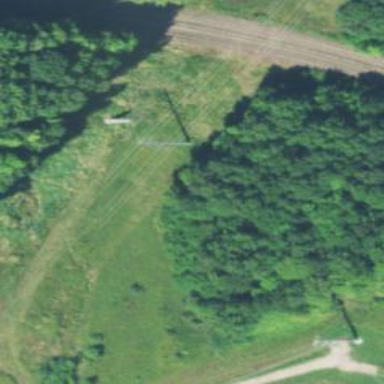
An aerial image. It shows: Power tower.